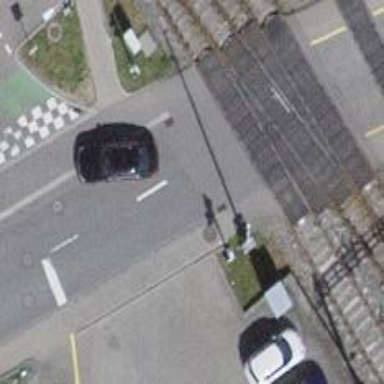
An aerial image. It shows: Level crossing along the railway.